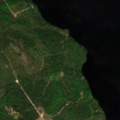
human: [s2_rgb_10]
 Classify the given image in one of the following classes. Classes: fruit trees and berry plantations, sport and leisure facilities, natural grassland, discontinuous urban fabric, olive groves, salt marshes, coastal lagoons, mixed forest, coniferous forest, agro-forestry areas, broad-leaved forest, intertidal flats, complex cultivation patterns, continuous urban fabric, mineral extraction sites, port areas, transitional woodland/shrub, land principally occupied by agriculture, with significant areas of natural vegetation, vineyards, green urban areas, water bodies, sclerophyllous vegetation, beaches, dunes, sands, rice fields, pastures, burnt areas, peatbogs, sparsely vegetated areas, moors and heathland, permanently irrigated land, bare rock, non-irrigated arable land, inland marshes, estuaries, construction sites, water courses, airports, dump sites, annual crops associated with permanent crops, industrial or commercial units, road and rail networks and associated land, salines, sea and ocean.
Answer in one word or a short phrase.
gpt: coniferous forest, mixed forest, water bodies